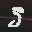
Label: 5